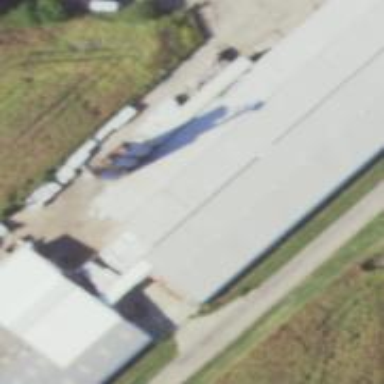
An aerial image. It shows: Warehouse.